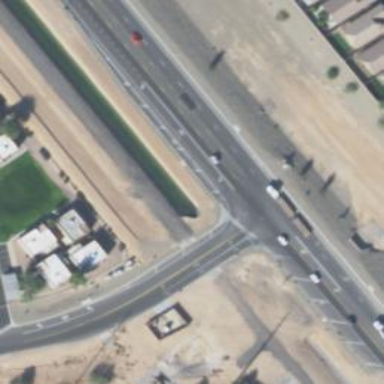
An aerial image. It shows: Solid stop line on the road.